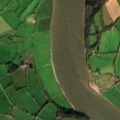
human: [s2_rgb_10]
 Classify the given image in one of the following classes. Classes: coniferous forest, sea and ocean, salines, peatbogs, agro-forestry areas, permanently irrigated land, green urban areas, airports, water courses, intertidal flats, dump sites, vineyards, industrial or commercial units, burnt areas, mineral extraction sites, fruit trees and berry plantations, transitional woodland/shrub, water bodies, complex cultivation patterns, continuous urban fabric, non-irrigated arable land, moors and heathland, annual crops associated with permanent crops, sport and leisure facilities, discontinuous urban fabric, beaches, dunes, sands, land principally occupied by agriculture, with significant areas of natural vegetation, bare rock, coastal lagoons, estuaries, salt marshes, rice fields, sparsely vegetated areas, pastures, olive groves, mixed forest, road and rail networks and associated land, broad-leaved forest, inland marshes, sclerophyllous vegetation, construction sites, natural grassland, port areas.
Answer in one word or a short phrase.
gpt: pastures, water courses